Question: this is a follow up to a previously asked, related question:
data and code are here <URL>
When trying to plot the subjects at risk below the survplot, the table either overlaps with the labels of the x - axis or does not appear on the plot (in the example below one line is missing; totalps=4). How to solve this issue?

From the documentation to the survplot command, I understand that I may have to reset the margins of the plot with the par command (e.g. par(mar=c(5,4,4,2)+.1).) I don't understand how to include this par command into survplot.
Furthermore, there is considerable space between the lines of the table on the subjects at risk. Is there any direct way to reduce this space?
Here the code for the plot:
'''
library(rms)
pdf(plot1.pdf)
survplot(KM.Duration.totalps[-1],
xlab="duration in months", ylab="survival prob",
conf="none",
label.curves=list(method="arrow", cex=0.8),
time.inc=12,
col=c(1:4),
levels.only = FALSE,
n.risk=TRUE,
y.n.risk = -0.3, cex.n.risk = 0.6
)
dev.off()
'''
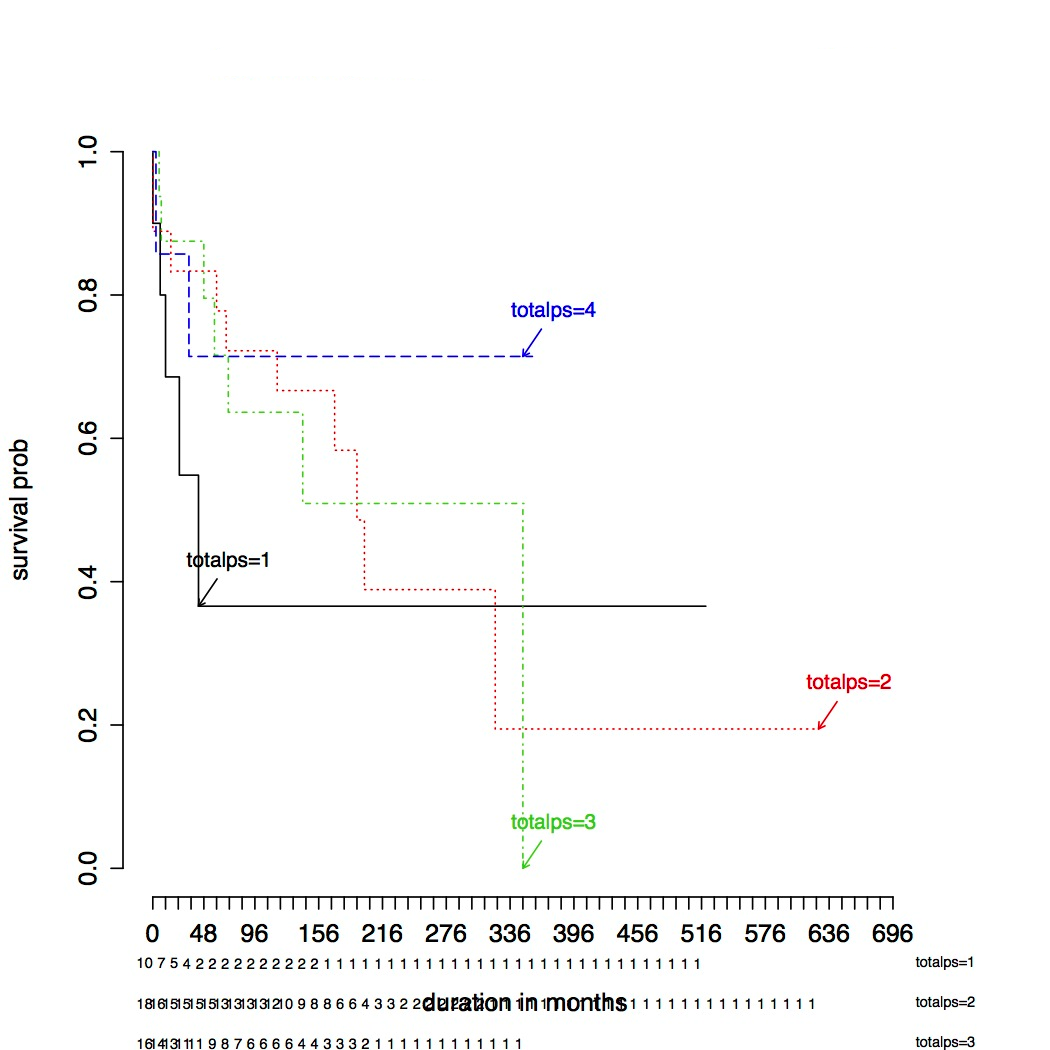
Answer: Simply reading the help page:
sep.n.risk
multiple of upper y limit - lower y limit for separating lines of text containing number of subjects at risk. Default is .056*(ylim[2]-ylim[1]).
And some par functions are best used with par just prior to the plot call (but after the pdf() call), so:
'''
pdf(...)
par( mar=c(7,4,4,2)+.1) ) # adds two lines to default space along bottom margin
survplot(...
'''